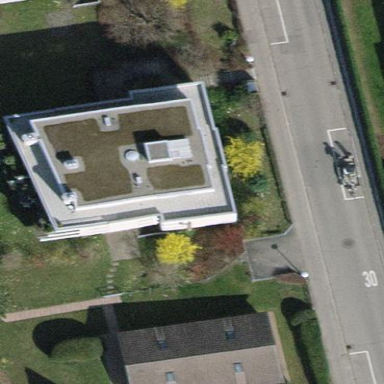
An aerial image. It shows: Building with flat roof.